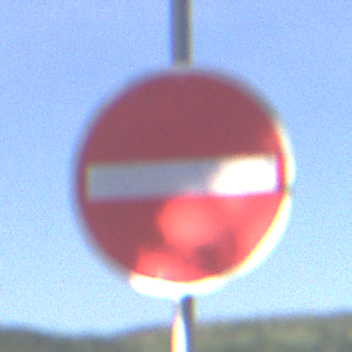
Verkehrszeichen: VerbotDerEinfahrt
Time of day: MorningAfternoon
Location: Outdoor (RoadRail)
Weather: PartlyCloudy
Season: NotSpecified
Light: Natural